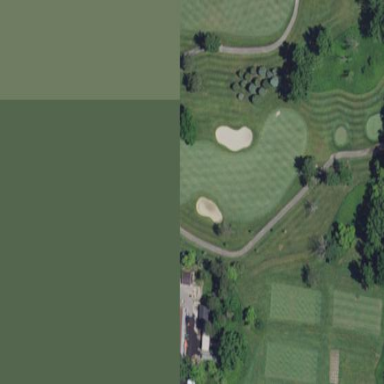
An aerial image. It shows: Rough grassy area used for golf.